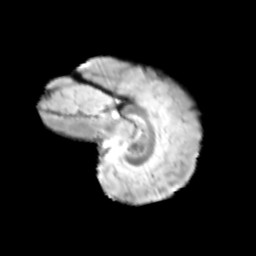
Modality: T2w
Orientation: sagittal
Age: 12
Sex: female
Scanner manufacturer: siemens
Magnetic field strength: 3 T
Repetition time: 3.8 s
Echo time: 0.07 s